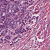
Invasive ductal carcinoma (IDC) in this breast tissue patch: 0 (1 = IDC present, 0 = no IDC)